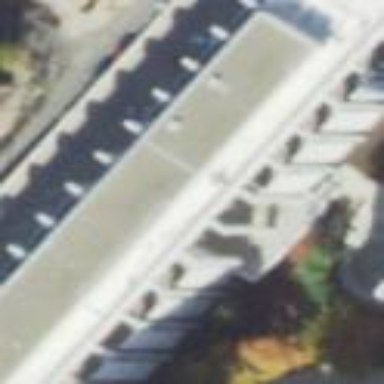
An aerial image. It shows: Building part with flat roof.